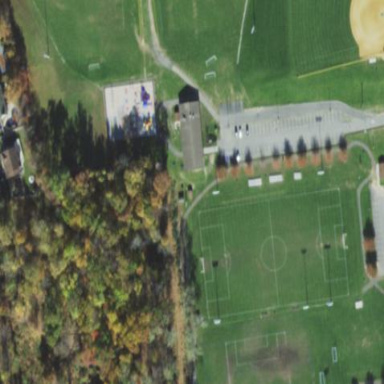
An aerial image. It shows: Soccer pitch for leisureland activities.